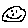
Label: smiley face